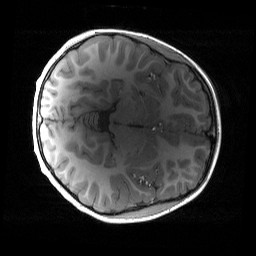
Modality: T1w
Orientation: axial
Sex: male
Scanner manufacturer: siemens
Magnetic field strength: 3 T
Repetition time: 1.9 s
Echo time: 0.00243 s